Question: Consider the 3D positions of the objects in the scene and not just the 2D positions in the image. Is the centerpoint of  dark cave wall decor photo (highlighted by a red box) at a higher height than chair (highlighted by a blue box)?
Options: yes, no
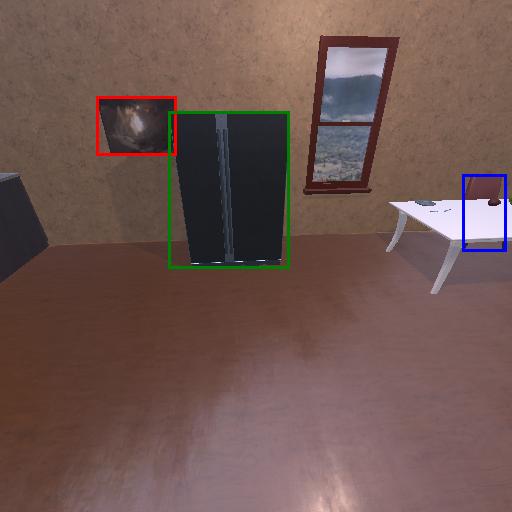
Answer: yes